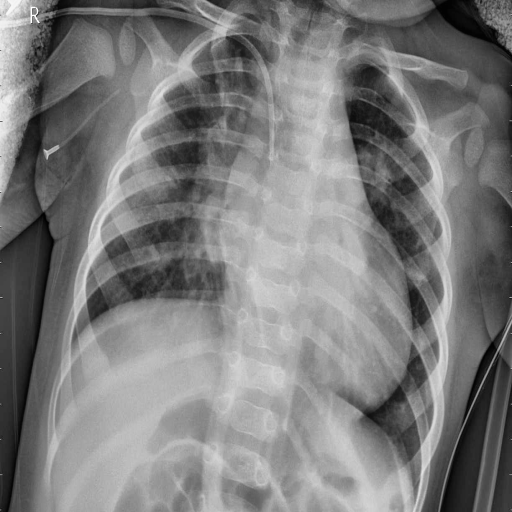
Finding: PNEUMONIA